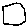
Label: square